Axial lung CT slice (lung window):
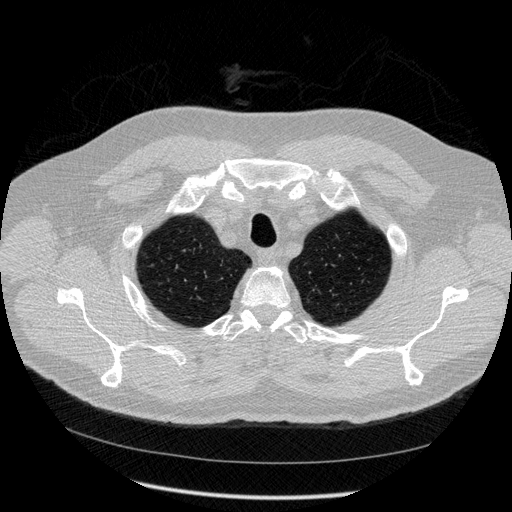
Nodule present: no